Question: I am new to codename one and I have tried for one and half day to fix my issue of,
a list with background image in .
Let me explain, I am having a list with some items(entries), I created renderer and name it appropriately. I set background correctly which is reflecting in designer (see image)

but when I run it on , all formatting and designs are just invisible..!! (see red arrow pointing to simulator in image)
anyone have any idea ? why this is happening ?
Thanks,
Akash
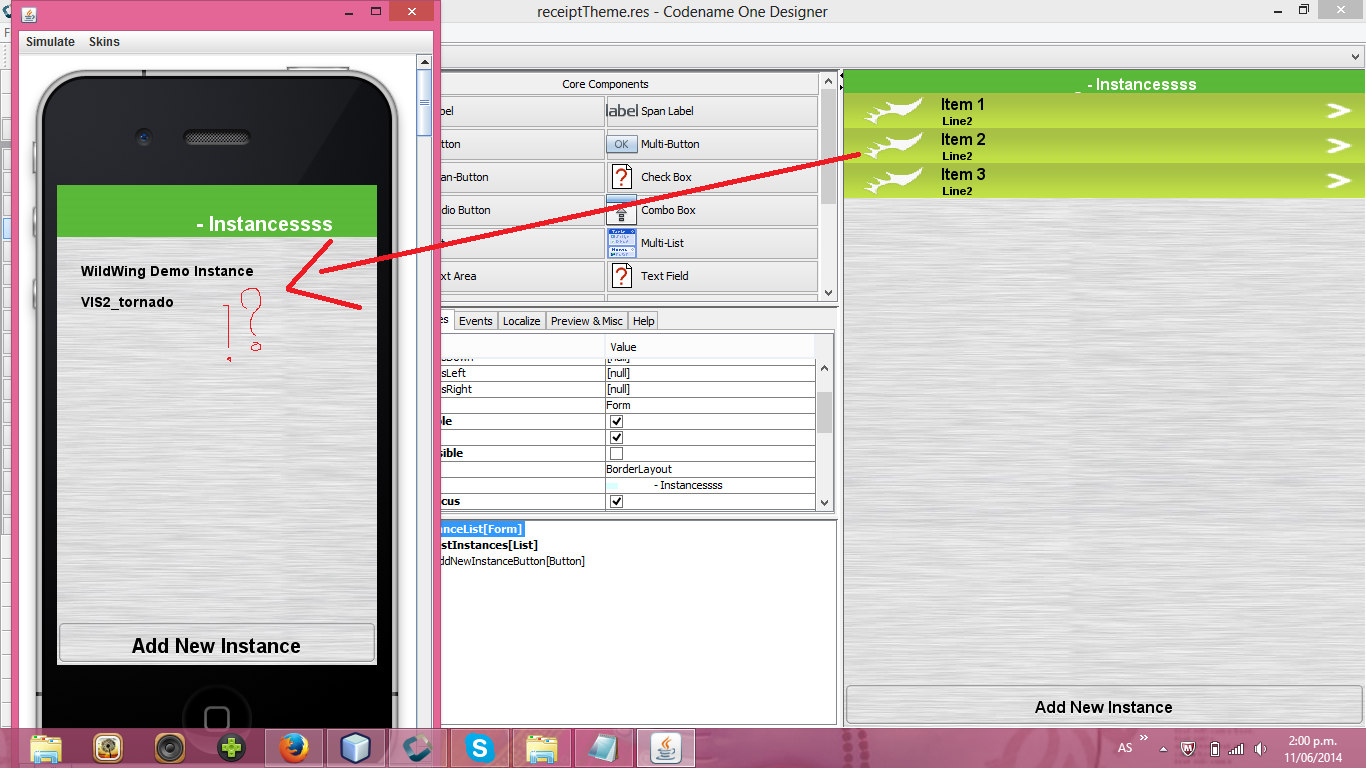
Answer: It seems you didn't set the background correctly in the designer. Since the list items in the model within the designer are strings the renderer entries don't get overriden and so you see a separate UI.
To reproduce the issue in the designer click the items entry in the list property, remove everything and add a sample key/value hashtable pair. You would see all your design entries disappearing.
This might help you understand how to customize images and backgrounds here: <URL>